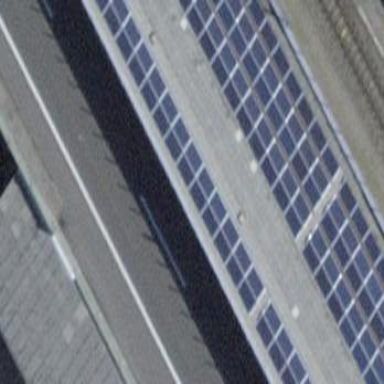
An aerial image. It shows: Solar power generator utilizing photovoltaic technology with solar photovoltaic panels.